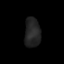
Tissue: lung
Cell type: Others
Senescence score: 0.2233
Nuclear area (px): 453
Mean DAPI intensity: 36.04